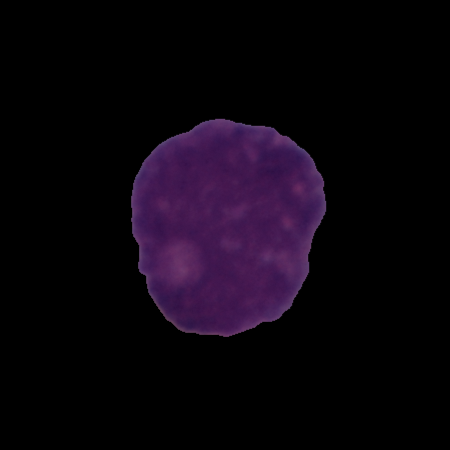
Label: cancer